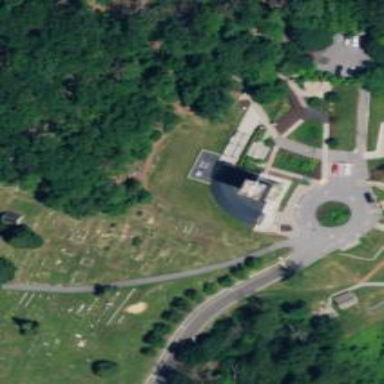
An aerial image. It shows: Historic memorial featuring statue.